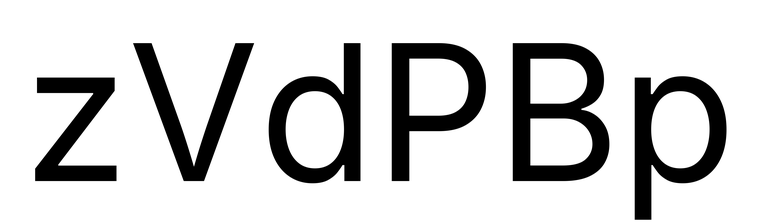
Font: Inter_Regular